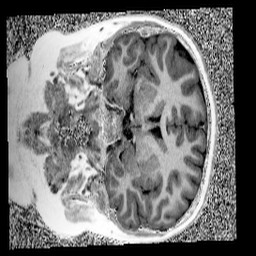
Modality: UNIT1
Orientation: coronal
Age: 9
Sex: male
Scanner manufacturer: siemens
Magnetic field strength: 3 T
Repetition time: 4 s
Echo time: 0.00299 s